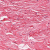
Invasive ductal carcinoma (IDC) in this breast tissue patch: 0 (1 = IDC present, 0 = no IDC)